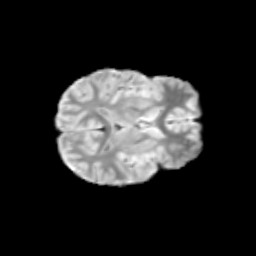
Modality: T2w
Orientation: axial
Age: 13
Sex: female
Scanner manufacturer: siemens
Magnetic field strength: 3 T
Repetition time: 3.8 s
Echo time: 0.07 s